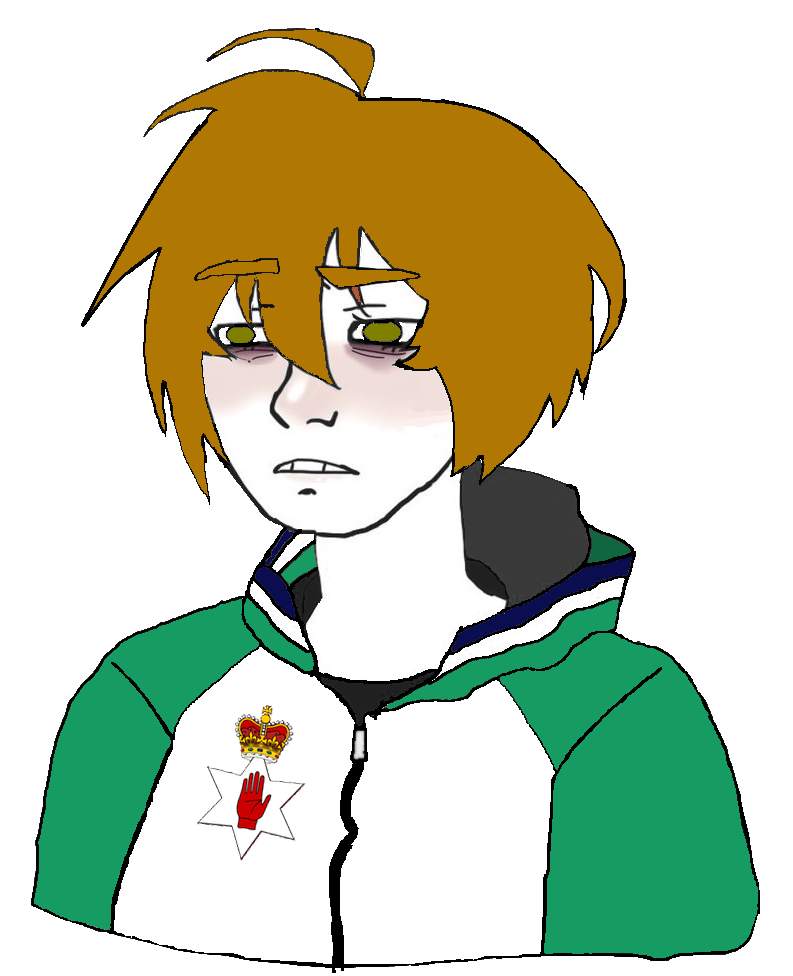
Label: 5_Twinkjak